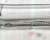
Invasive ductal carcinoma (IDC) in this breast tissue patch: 0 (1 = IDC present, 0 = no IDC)